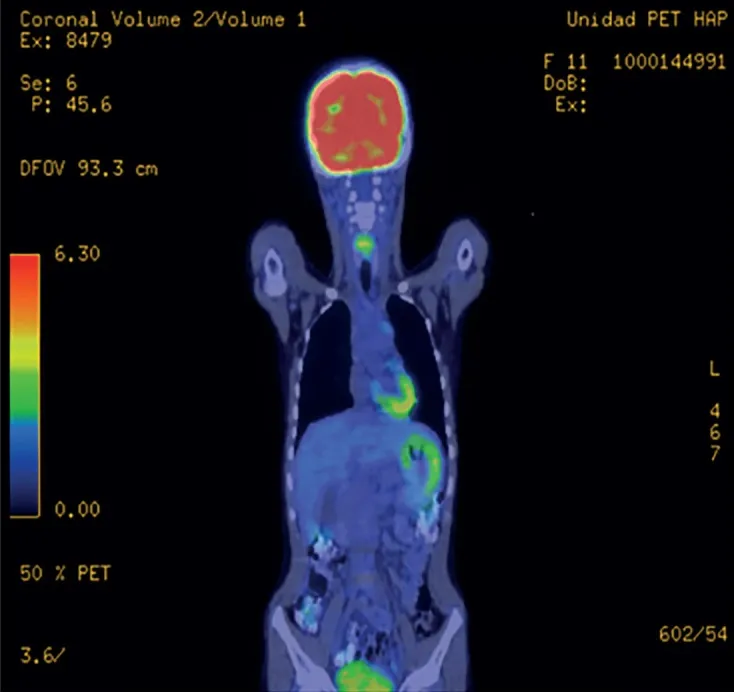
Coronal PET CT. Source: Clinical record.
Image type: radiology (pet)